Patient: sex F, age 68
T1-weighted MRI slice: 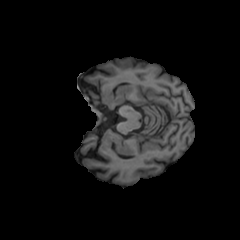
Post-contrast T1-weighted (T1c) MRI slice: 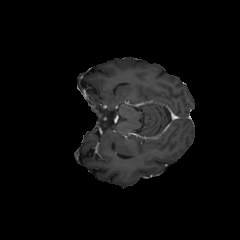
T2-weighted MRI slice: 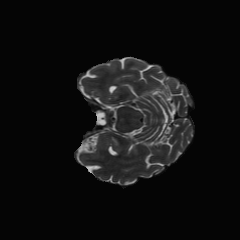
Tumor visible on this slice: no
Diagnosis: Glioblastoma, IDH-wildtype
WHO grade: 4